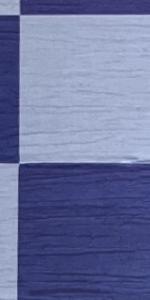
Label: Empty